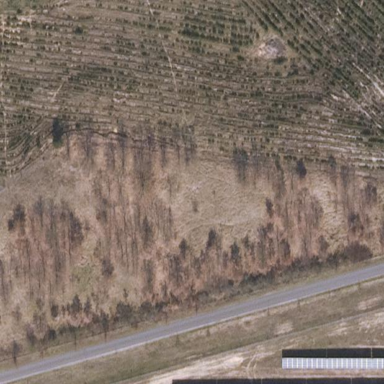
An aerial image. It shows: Patch of scrub vegetation.